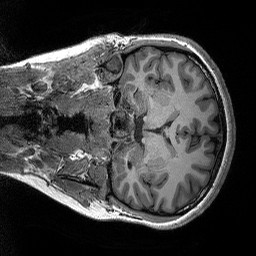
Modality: T1w
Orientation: coronal
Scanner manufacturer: siemens
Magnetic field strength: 3 T
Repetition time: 2.3 s
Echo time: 0.00298 s